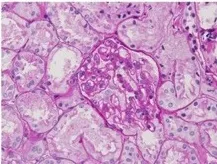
Renal pathological presentation of two proband. For light microscopy (PASx400).
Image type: pathology (pas)